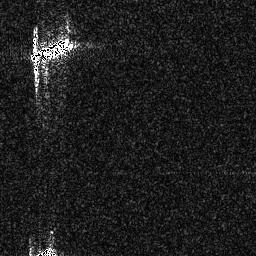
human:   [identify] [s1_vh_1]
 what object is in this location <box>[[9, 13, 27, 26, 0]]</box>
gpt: <ref>1 medium ship at the top left</ref>